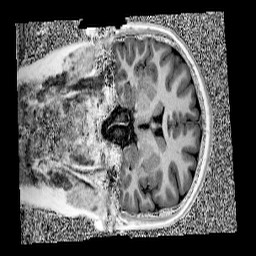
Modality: UNIT1
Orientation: coronal
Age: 10
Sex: female
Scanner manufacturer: siemens
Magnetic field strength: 3 T
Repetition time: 4 s
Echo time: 0.00299 s